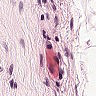
Metastatic tissue present: no